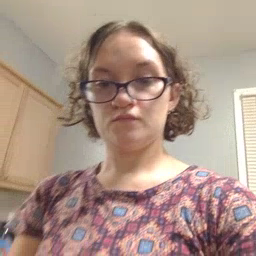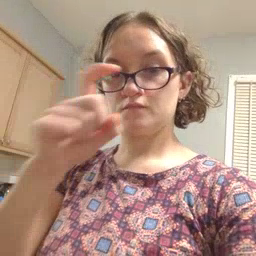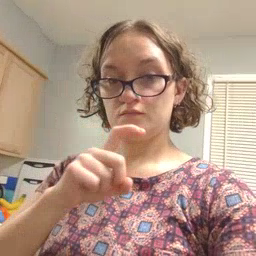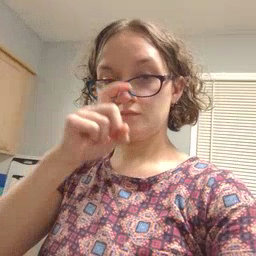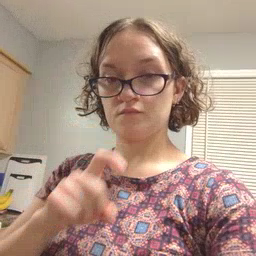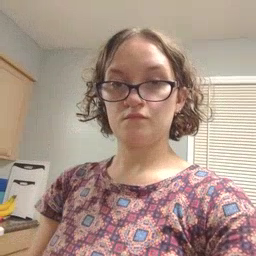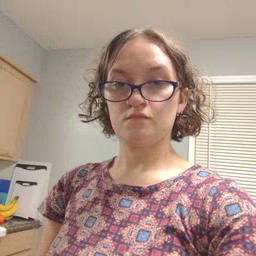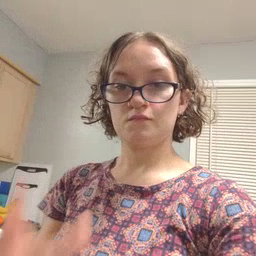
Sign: doll